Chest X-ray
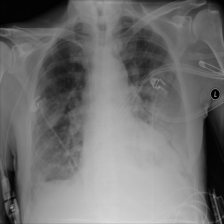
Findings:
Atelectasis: negative
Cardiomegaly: negative
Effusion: positive
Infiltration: negative
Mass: positive
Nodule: negative
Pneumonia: negative
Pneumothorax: negative
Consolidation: positive
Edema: negative
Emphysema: negative
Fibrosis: negative
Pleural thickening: negative
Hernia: negative